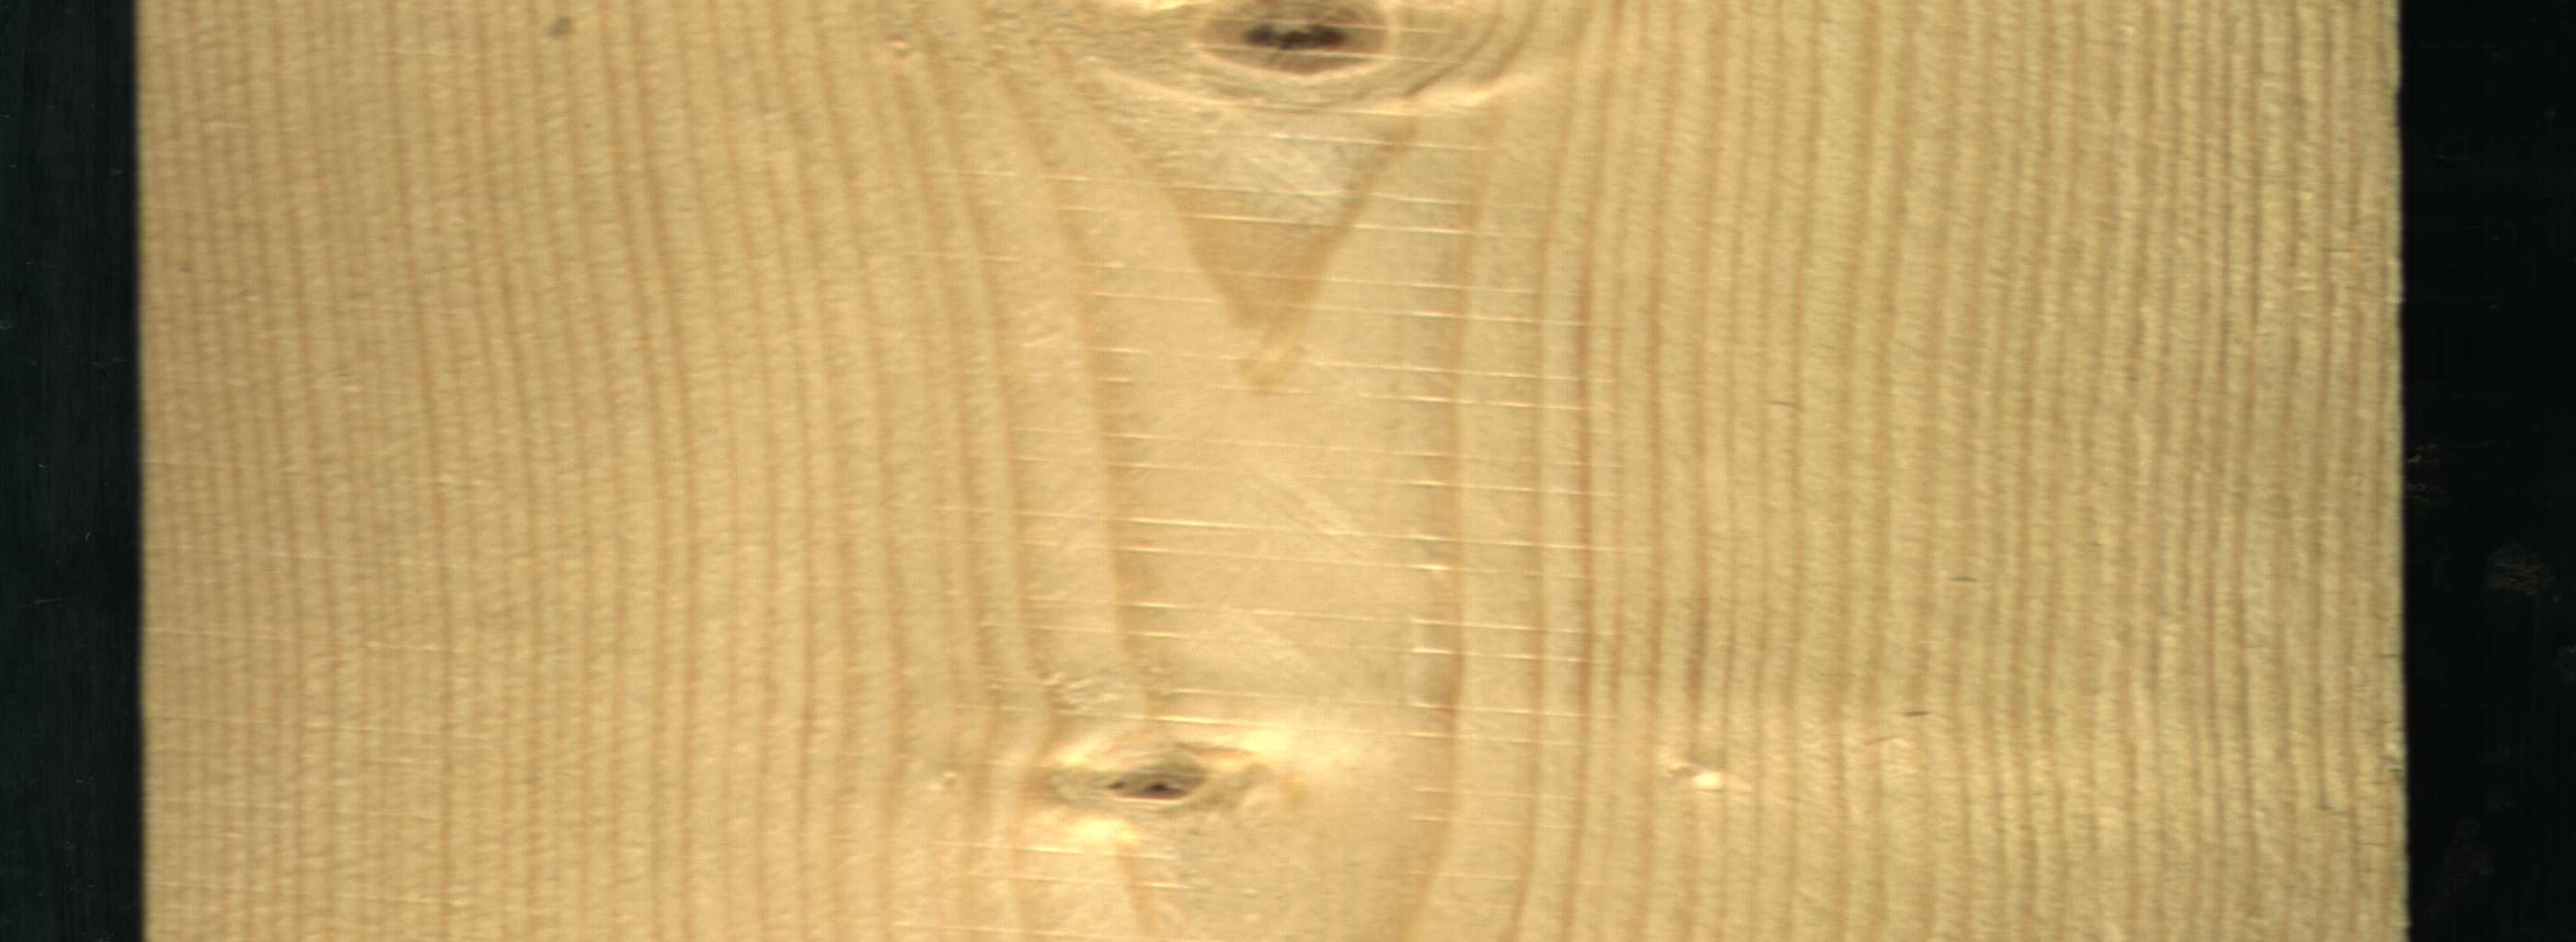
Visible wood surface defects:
Live_Knot
Live_Knot